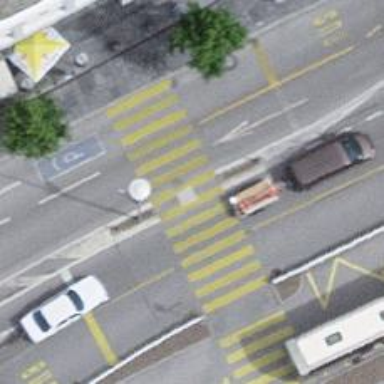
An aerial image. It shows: Uncontrolled zebra crossing with pedestrian island.